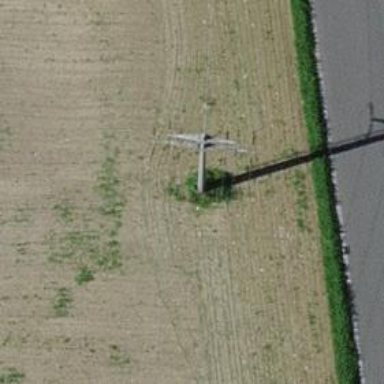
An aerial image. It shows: Power line is depicted.